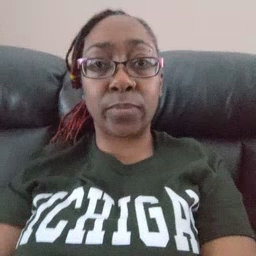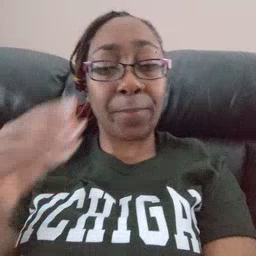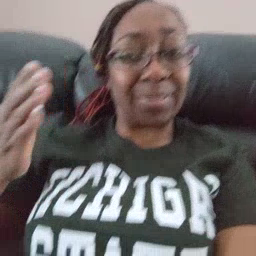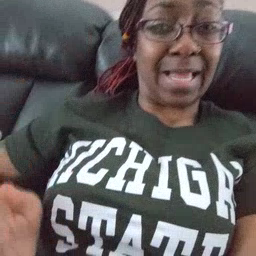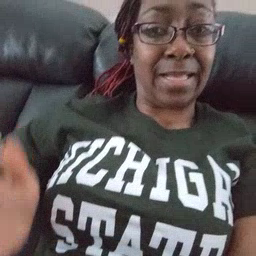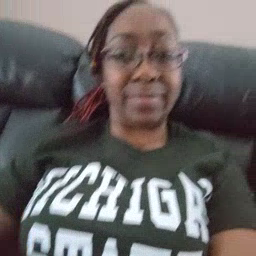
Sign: beside